Question: I want to create accordion tabs .I reffered to <URL> site . I get the following output:

Actually on click of it should expand and display the sub menus..
but some how the onclick not working and in the navigation bar i get appended to the url..
The below code is jquery function.
'''
$(document).ready(function () {
$('#nav > li > a').click(function(){
if ($(this).attr('class') != 'active'){
$('#nav li ul').slideUp();
$(this).next().slideToggle();
$('#nav li a').removeClass('active');
$(this).addClass('active');
}
});
'''
});
I have added the following scripts
'''
<script type="text/javascript" src="<?php bloginfo('template_directory'); ?>/development-bundle/jquery-1.4.2.js"></script>
<script type="text/javascript" src="<?php bloginfo('template_directory'); ?>/development-bundle/ui/jquery.ui.widget.js"></script>
<script type="text/javascript" src="<?php bloginfo('template_directory'); ?>/development-bundle/ui/jquery.ui.accordion.js"></script>
<script type="text/javascript" src="<?php bloginfo('template_directory'); ?>/development-bundle/ui/jquery.ui.tabs.js"></script>
'''
Do I need to add more scripts to achive the same?
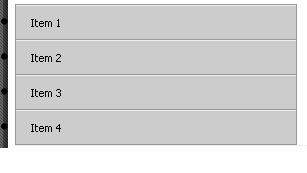
Answer: Can you check the below link accordion <URL>
If you met any problem check 'jQuery' conflict